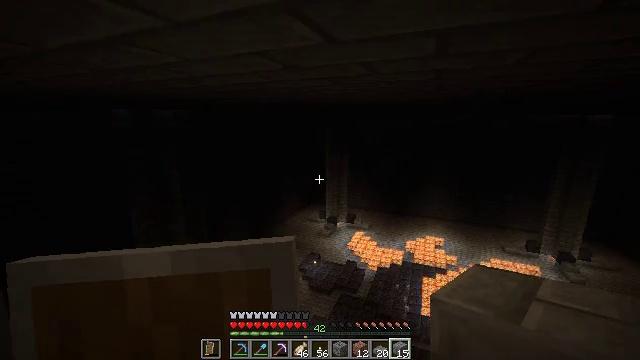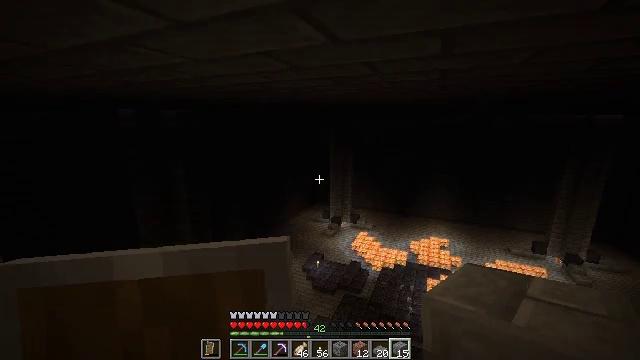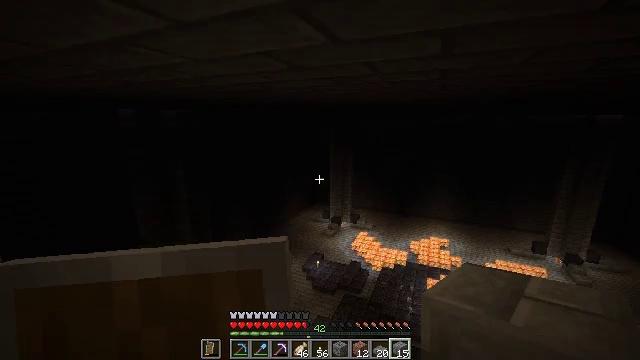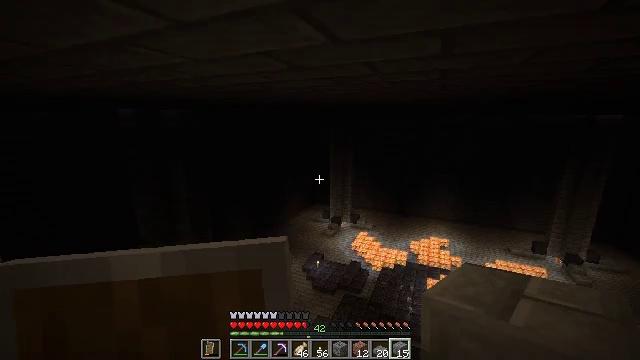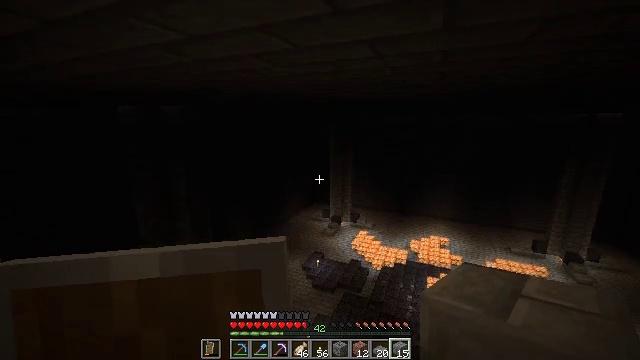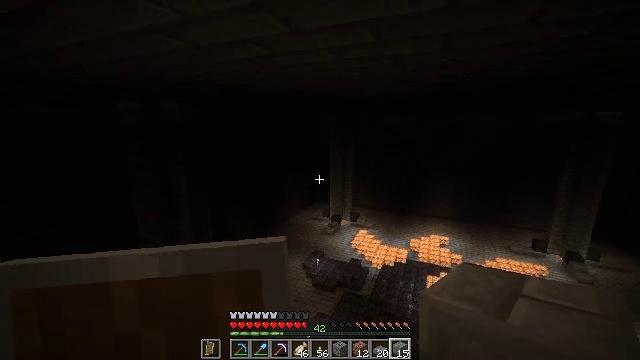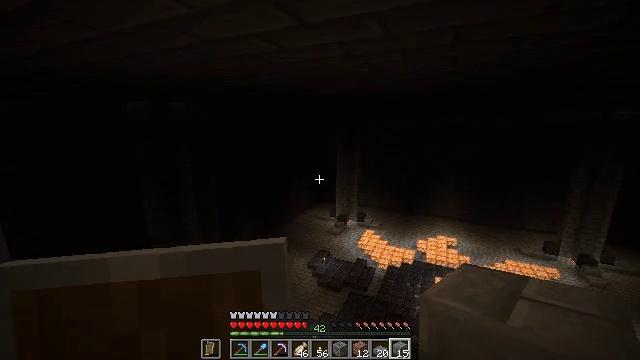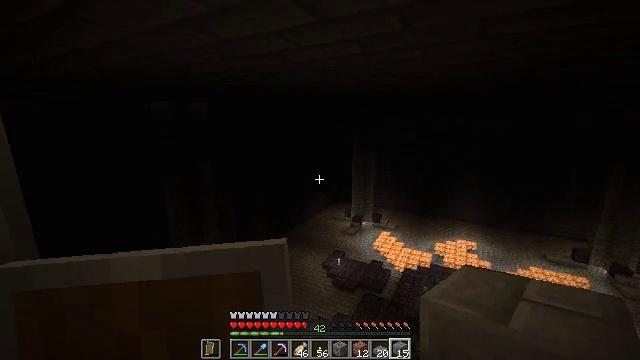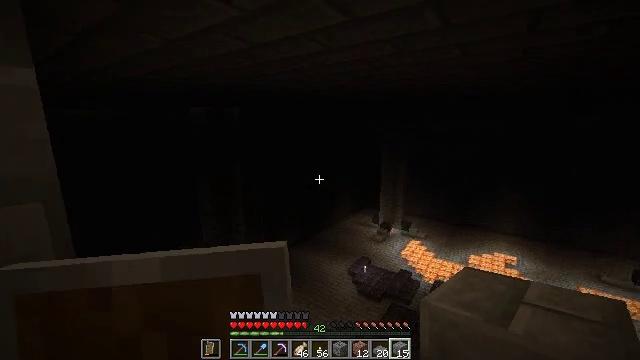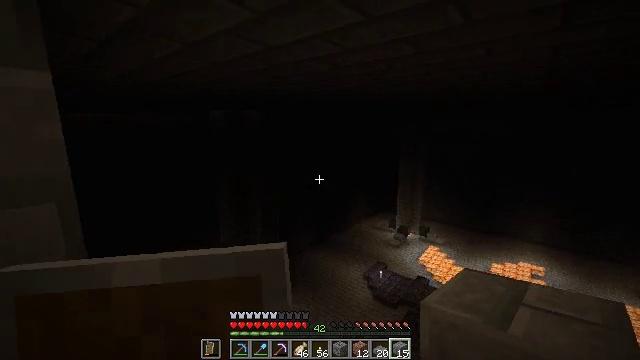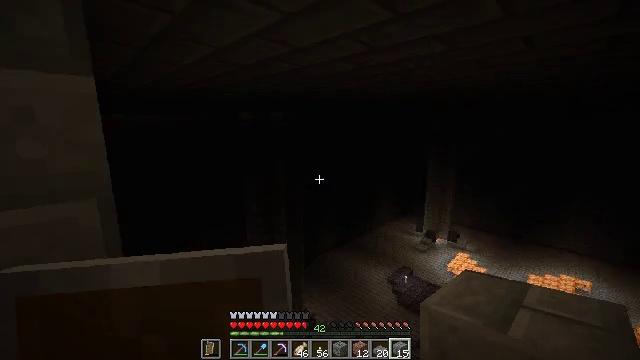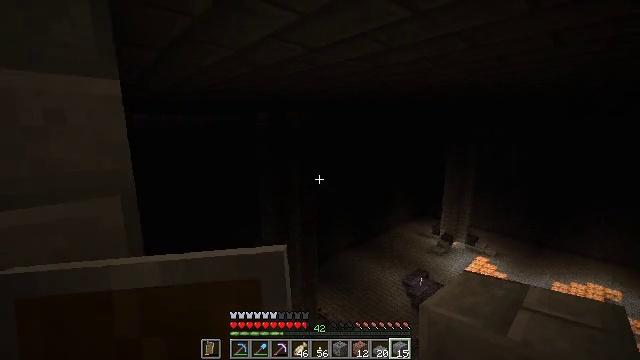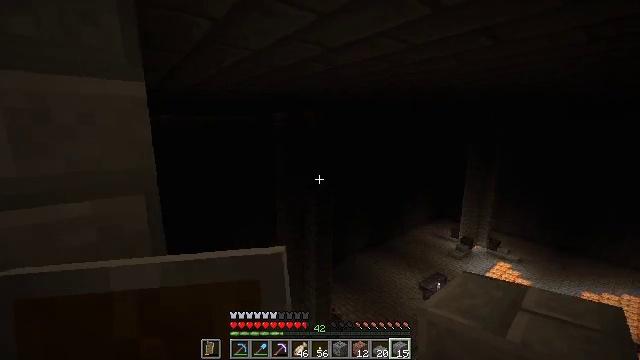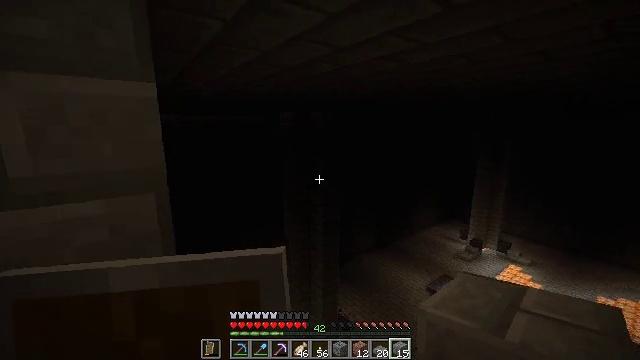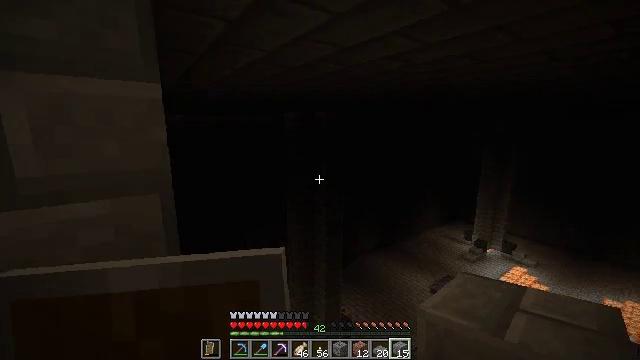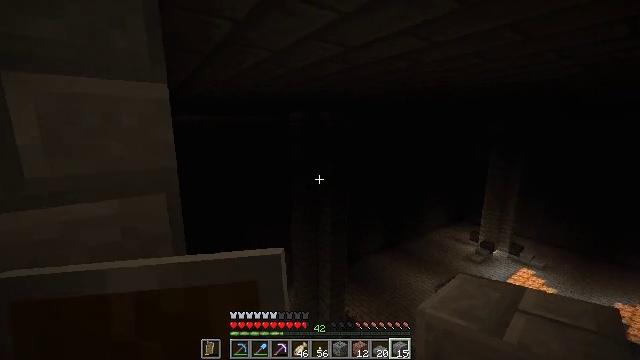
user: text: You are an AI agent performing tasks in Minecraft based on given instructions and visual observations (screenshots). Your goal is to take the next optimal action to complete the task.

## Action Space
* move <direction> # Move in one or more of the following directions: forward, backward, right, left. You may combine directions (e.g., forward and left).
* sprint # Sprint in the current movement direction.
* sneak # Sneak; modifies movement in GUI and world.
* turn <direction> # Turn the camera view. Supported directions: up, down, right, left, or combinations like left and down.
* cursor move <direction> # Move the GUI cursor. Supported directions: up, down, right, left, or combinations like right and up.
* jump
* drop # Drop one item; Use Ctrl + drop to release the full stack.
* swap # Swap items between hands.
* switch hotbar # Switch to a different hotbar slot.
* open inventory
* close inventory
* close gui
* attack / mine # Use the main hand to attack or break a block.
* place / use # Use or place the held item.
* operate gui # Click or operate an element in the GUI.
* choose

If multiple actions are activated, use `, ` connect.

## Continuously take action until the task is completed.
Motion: motion action
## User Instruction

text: Craft stone bricks.
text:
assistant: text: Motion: no_op
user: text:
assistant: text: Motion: no_op
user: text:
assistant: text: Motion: sneak
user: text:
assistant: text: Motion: sneak
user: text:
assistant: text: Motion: sneak
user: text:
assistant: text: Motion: move forward, sneak, turn left
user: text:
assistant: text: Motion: move forward, sneak, turn left
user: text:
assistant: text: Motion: move forward, sneak, turn left and up
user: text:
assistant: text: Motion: move forward and move right, sneak, turn left
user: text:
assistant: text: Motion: move forward and move right, sneak, turn left
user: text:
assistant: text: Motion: move forward and move right, sneak, turn left
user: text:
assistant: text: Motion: move forward and move right, sneak, turn left
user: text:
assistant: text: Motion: move forward and move right, sneak, turn left
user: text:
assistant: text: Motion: move forward and move right, sneak
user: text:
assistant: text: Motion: move forward and move right, sneak, turn left
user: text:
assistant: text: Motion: move forward and move right, sneak
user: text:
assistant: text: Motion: move forward and move right, sneak, turn left
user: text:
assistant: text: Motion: move forward and move right, sneak
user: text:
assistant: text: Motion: move forward and move right, sneak
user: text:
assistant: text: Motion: move forward and move right, sneak
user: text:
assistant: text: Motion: move forward and move right, sneak
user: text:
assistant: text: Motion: move forward and move right, sneak
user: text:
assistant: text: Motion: move right, sneak
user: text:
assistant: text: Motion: move right, sneak
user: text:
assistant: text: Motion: move right, sneak
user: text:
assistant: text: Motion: move right, sneak
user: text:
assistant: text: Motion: move right, sneak
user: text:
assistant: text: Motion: move right, sneak
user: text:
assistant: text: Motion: move right, sneak
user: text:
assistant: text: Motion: move right, sneak